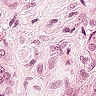
Metastatic tissue present: yes